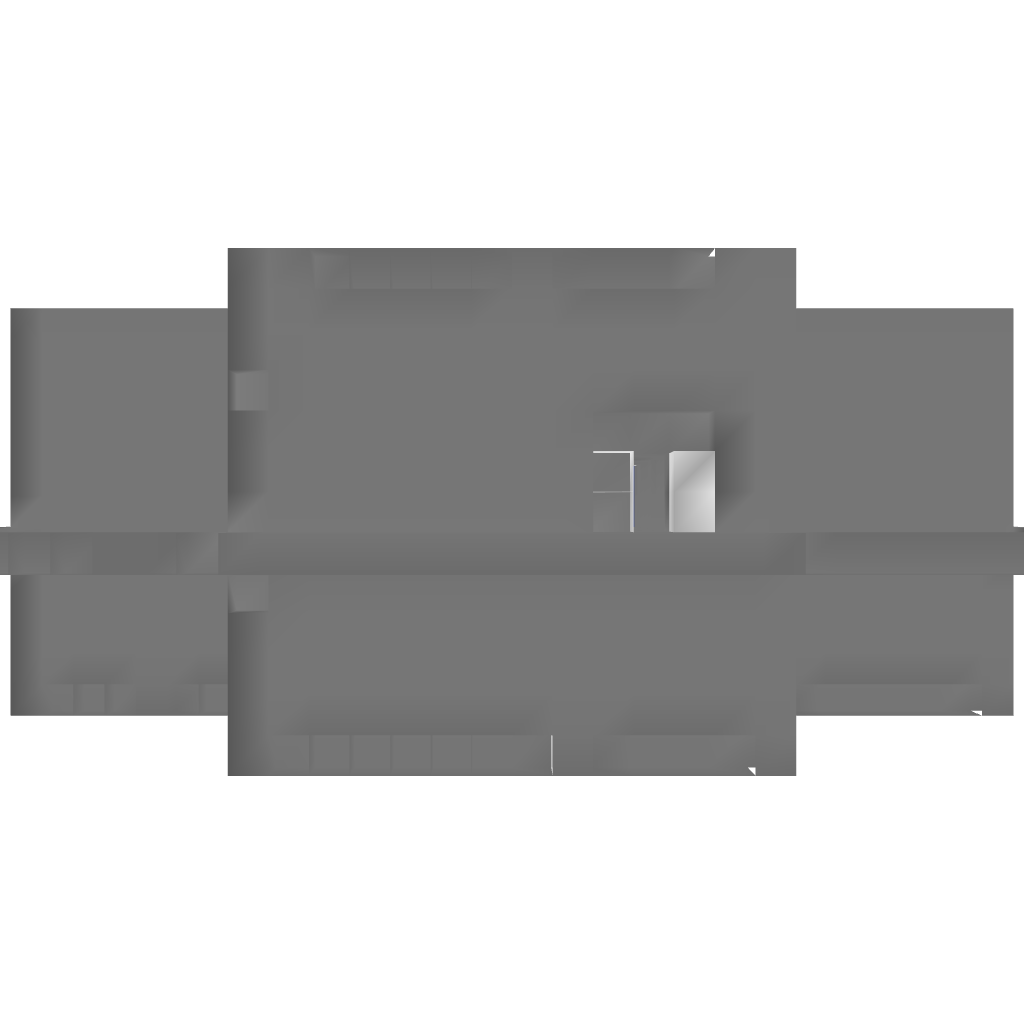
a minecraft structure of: Redstone torch key 4 door system bad low quality